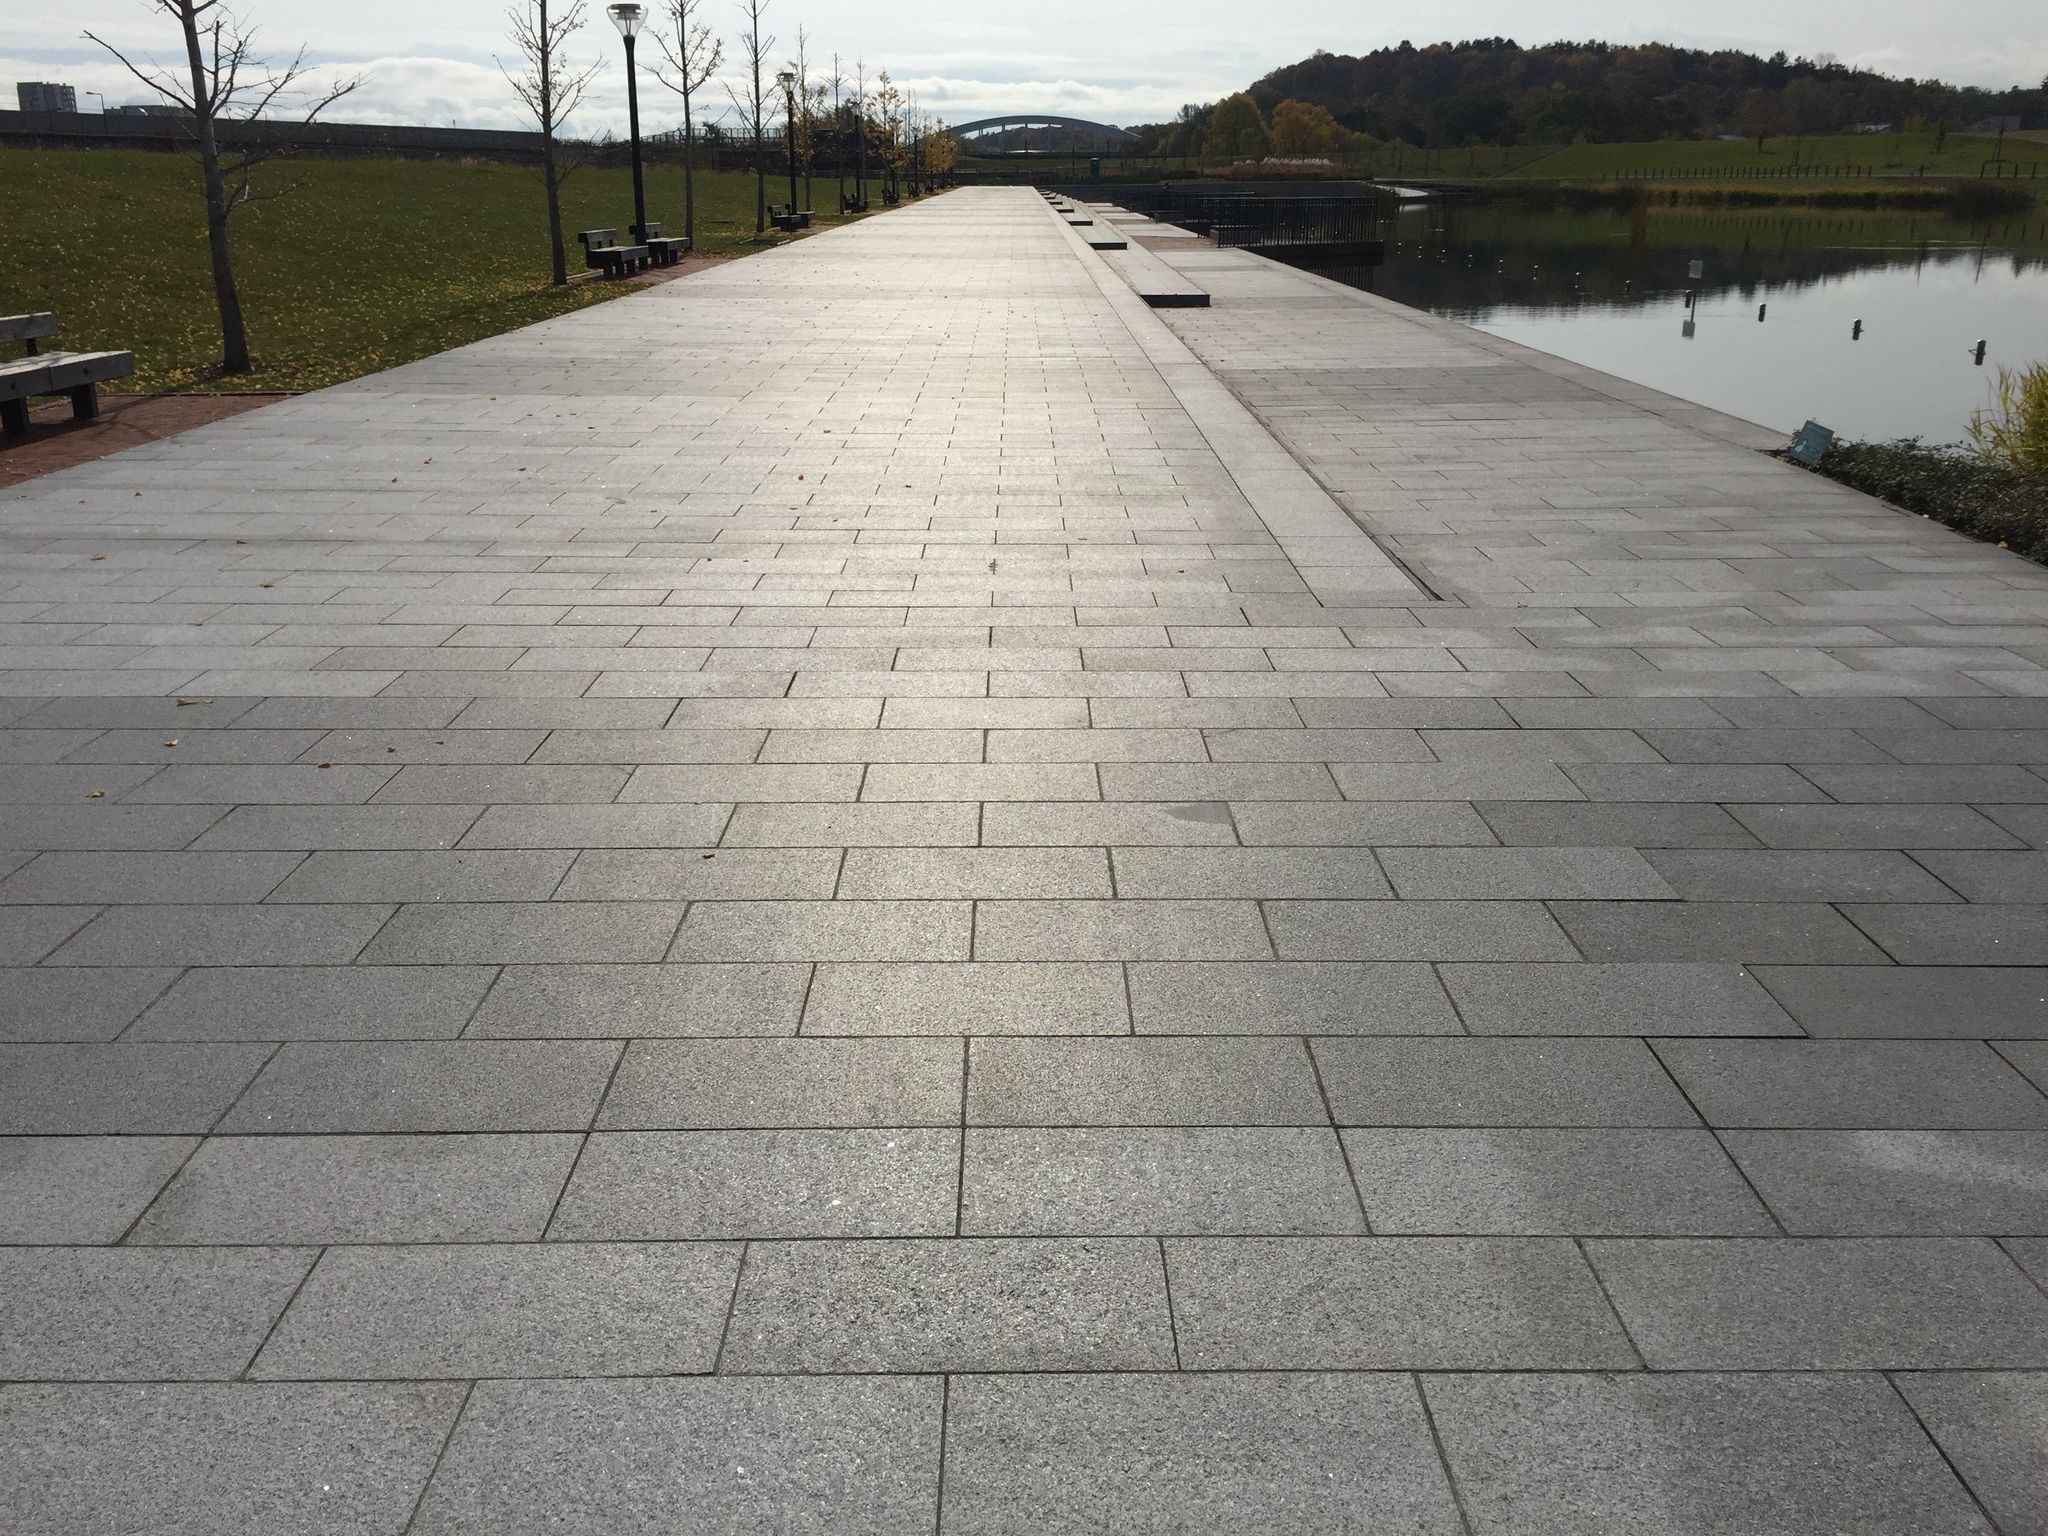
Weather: clear
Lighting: day
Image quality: good
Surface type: walking surface
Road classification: pedestrian, footway, path
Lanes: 1.0
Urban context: urban centre
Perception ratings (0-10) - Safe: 9.63, Lively: 2.21, Beautiful: 9.34, Boring: 4, Depressing: 3.7, Wealthy: 6.64